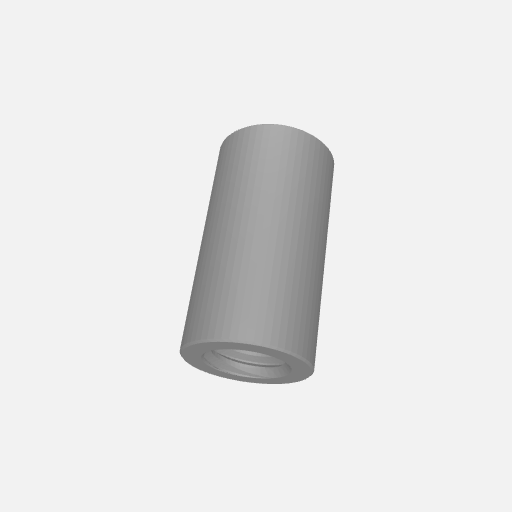
Part: Standoff6OD11